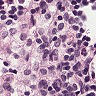
Metastatic tissue present: no